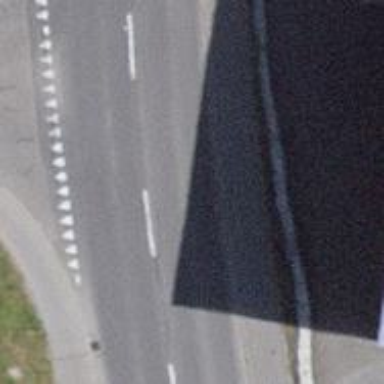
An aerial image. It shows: Asphalt road classified as primary highway.